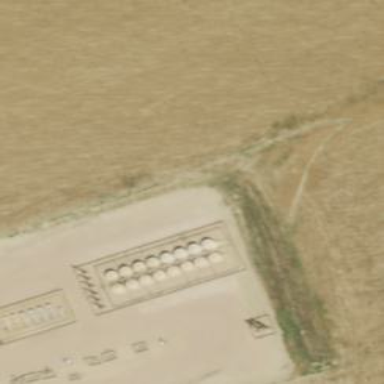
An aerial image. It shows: Storage tank that is man-made.